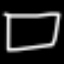
Label: square